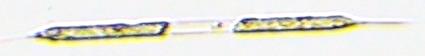
Label: Rhizosolenia